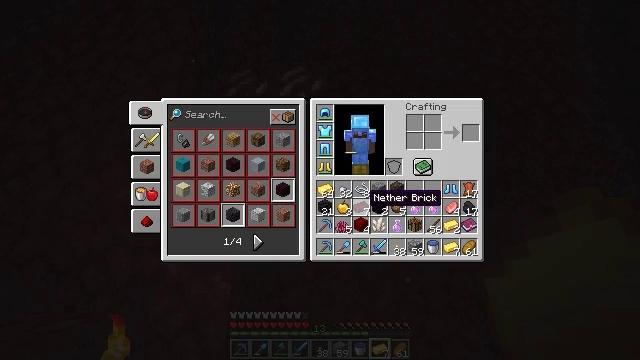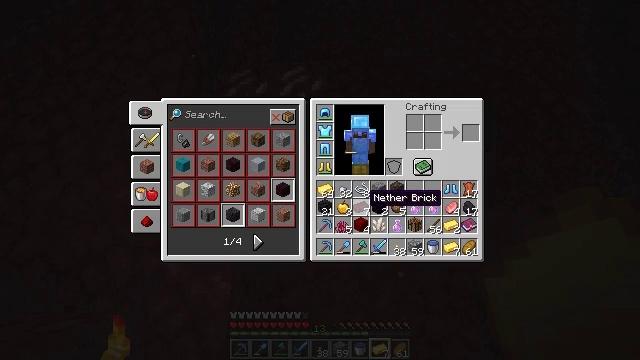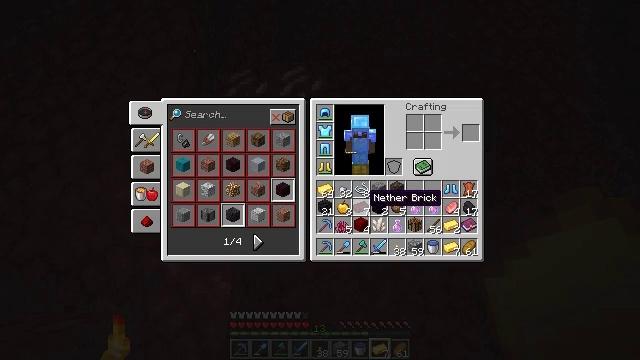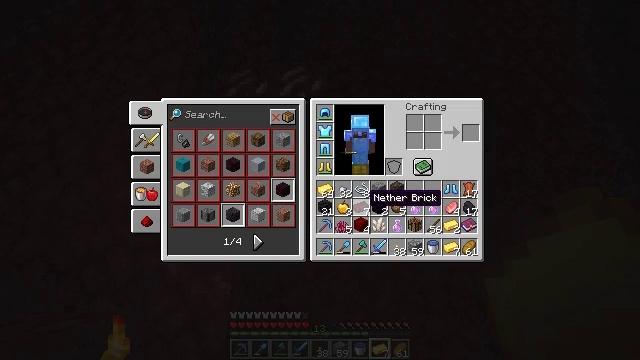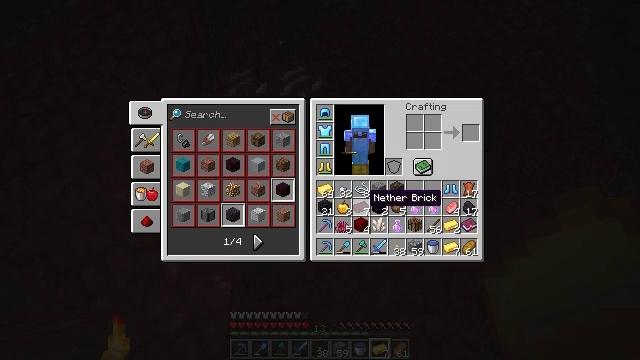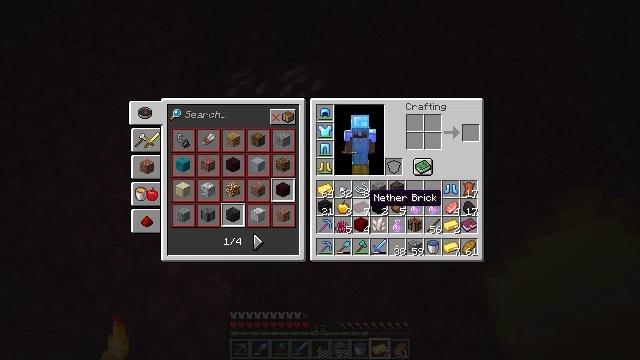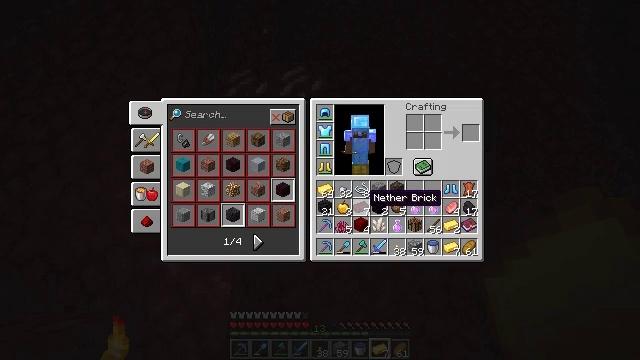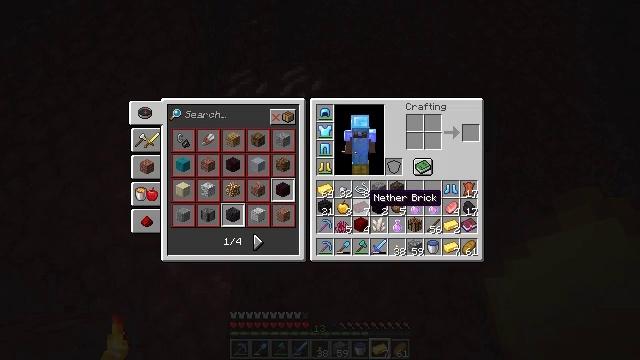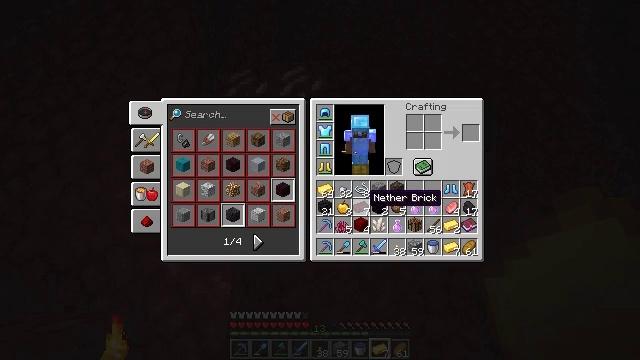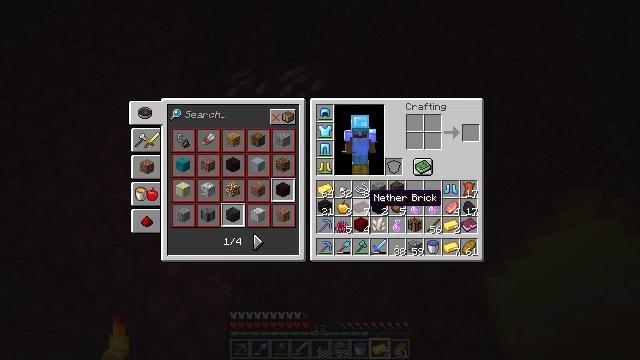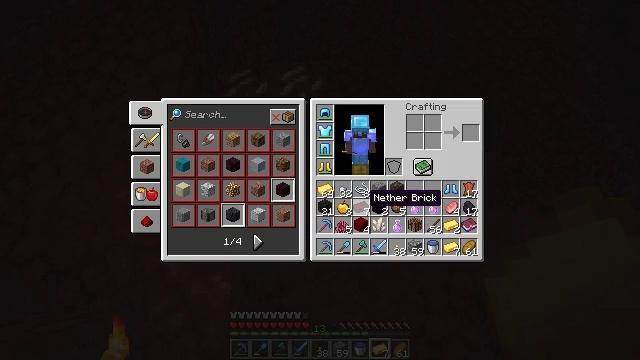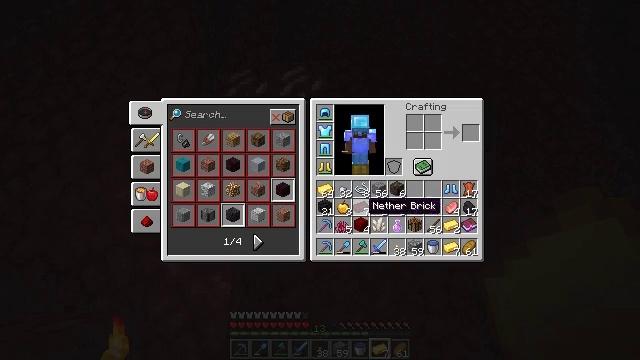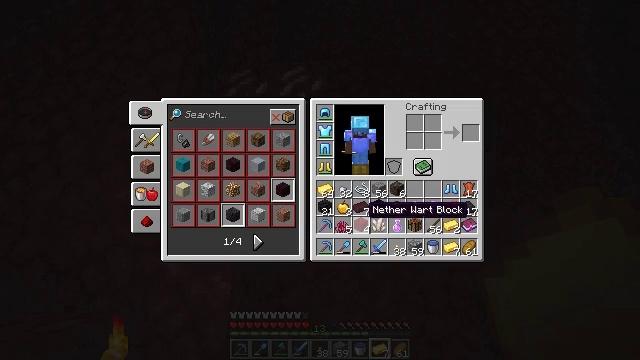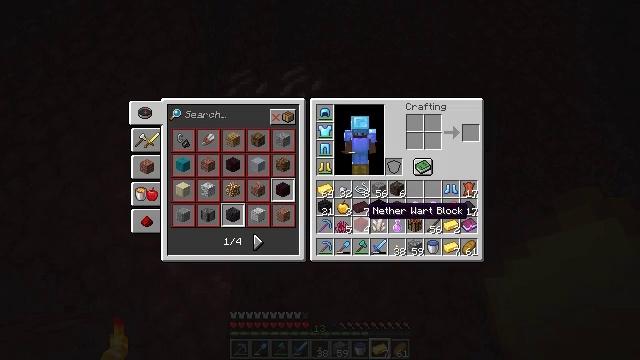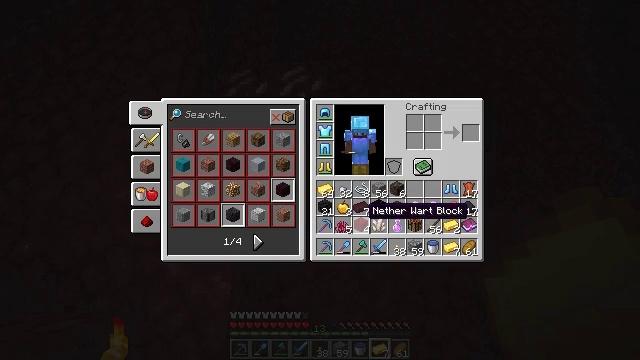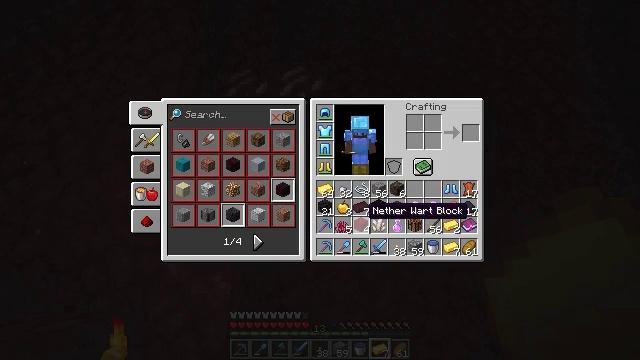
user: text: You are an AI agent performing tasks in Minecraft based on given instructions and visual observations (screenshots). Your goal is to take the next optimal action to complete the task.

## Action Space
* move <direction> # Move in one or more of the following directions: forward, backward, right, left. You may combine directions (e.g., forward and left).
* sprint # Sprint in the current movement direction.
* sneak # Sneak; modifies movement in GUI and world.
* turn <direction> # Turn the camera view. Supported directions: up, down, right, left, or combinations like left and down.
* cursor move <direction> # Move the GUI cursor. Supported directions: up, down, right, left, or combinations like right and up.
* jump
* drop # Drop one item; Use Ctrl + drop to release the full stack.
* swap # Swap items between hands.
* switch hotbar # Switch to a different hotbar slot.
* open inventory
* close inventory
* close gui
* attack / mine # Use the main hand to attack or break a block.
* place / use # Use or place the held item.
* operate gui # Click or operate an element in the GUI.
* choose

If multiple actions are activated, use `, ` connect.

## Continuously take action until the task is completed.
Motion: motion action
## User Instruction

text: Remove a nether wart block from the inventory.
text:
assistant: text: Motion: no_op
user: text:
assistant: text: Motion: no_op
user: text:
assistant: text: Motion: no_op
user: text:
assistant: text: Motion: no_op
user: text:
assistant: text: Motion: no_op
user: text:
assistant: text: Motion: no_op
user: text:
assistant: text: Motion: no_op
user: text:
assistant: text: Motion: no_op
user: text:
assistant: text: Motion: no_op
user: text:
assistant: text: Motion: no_op
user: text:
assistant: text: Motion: cursor move down
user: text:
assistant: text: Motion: no_op
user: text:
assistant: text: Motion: no_op
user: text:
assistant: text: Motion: no_op
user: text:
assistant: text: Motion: no_op
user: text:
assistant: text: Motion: no_op
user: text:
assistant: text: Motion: no_op
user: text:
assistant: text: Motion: no_op
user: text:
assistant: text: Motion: no_op
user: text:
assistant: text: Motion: no_op
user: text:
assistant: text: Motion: no_op
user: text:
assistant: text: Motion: no_op
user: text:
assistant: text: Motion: no_op
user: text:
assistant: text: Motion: no_op
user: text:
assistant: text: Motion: no_op
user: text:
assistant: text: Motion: no_op
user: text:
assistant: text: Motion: no_op
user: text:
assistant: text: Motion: no_op
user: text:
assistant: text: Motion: no_op
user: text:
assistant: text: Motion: no_op